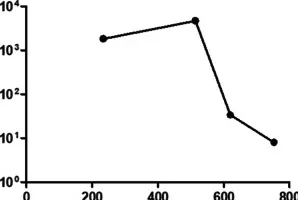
Copies of CD19-specific CAR-T cells in the peripheral blood/bone marrow of the patient after CAR-T cells infusions. Abbreviation: PB, peripheral blood; BM, bone marrow. B. CD19-CAR-T cell copies from bone marrow mononuclear cells after the first infusion.
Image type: pathology (immunostaining)